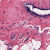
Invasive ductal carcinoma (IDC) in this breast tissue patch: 0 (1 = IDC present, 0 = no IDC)